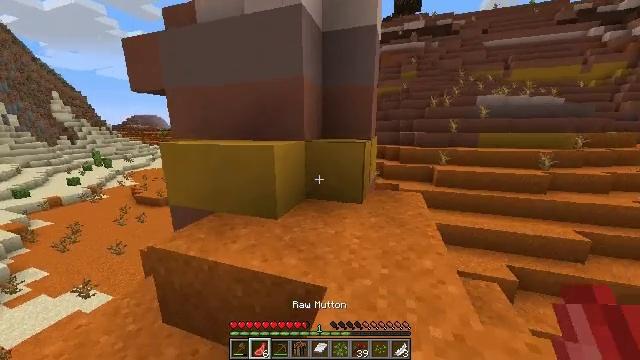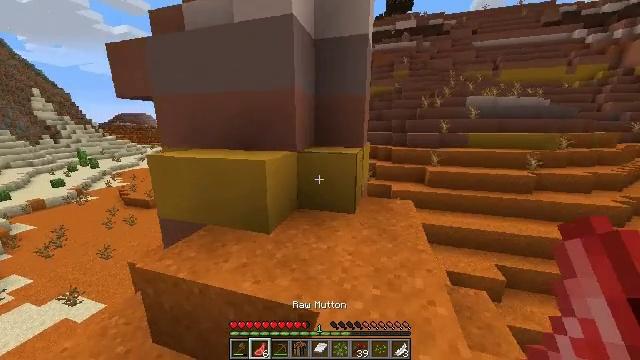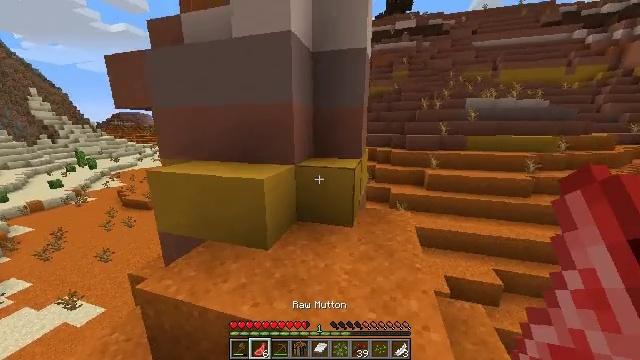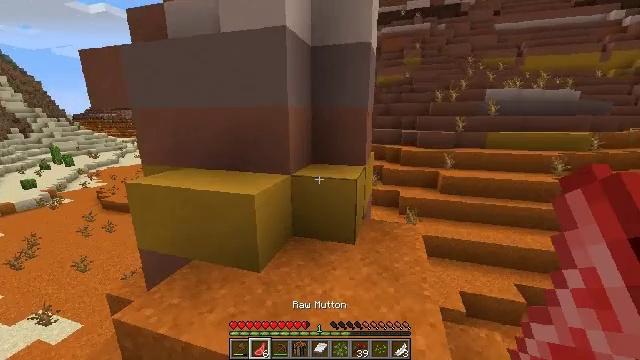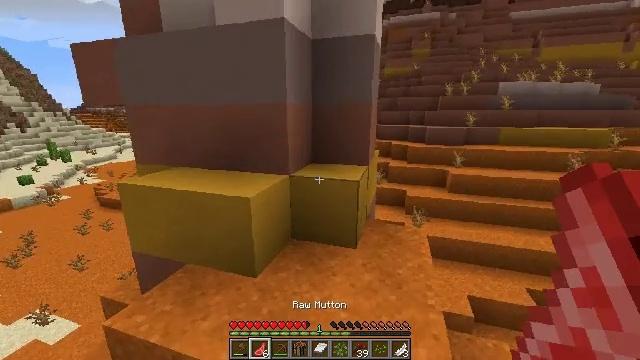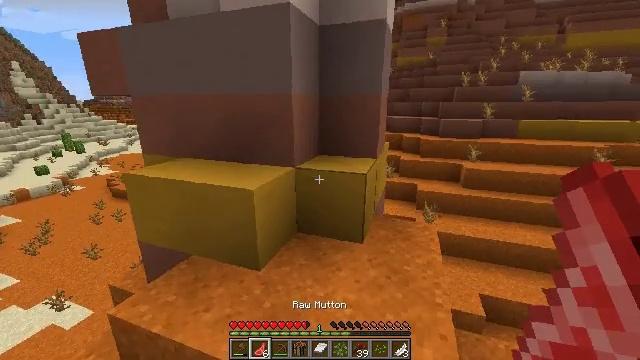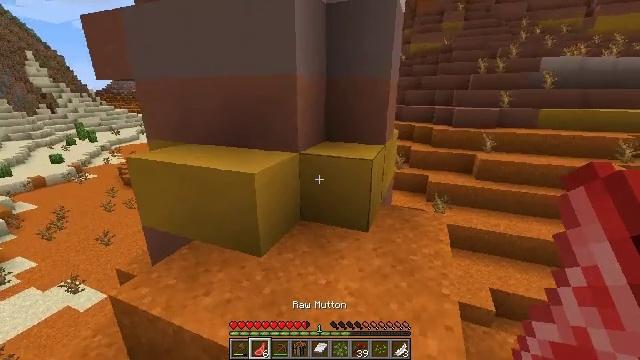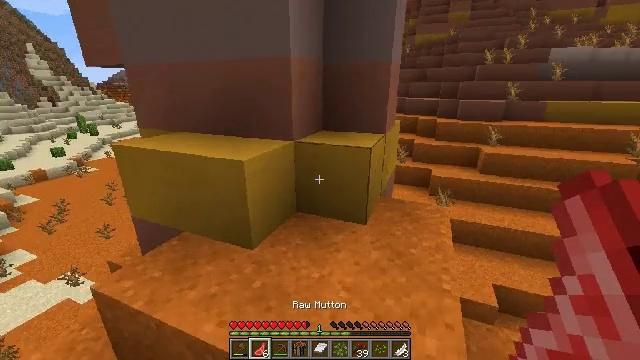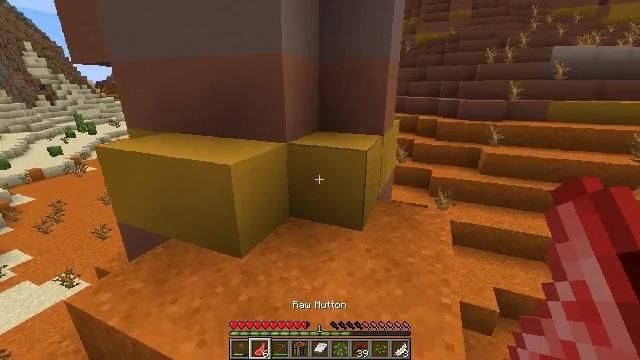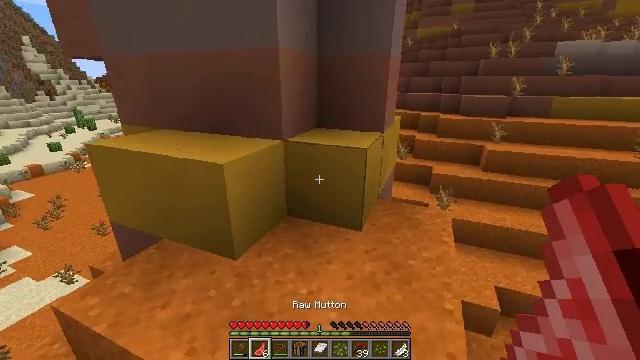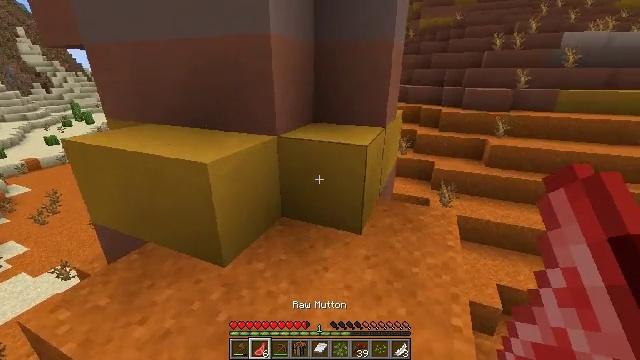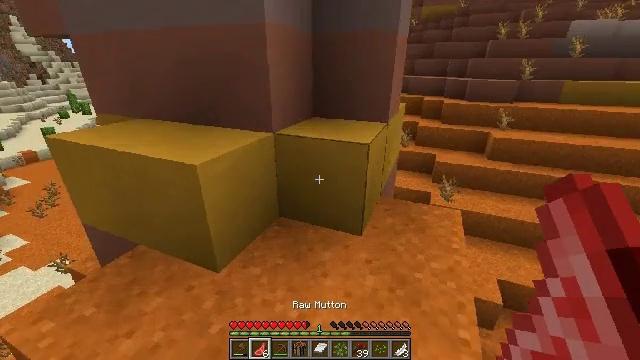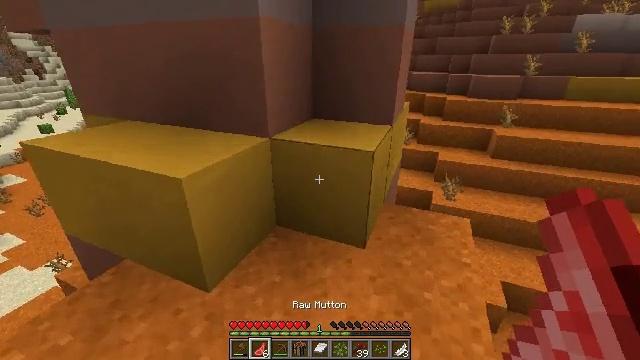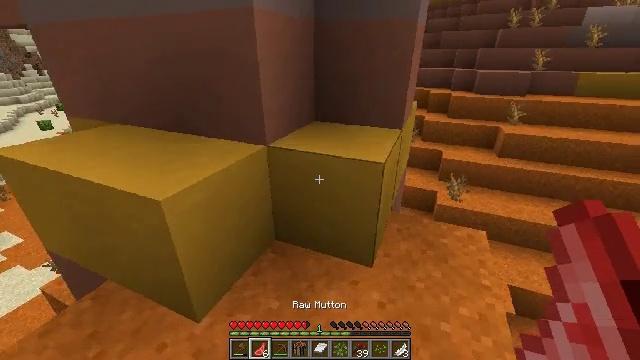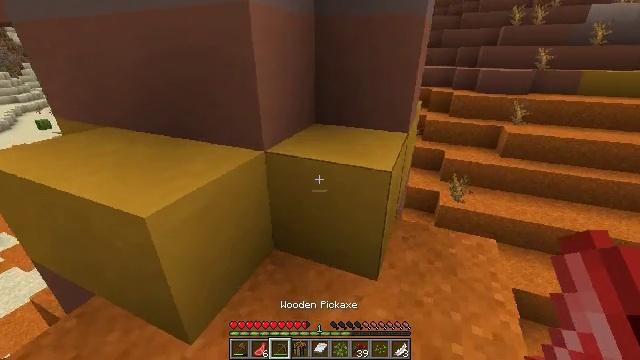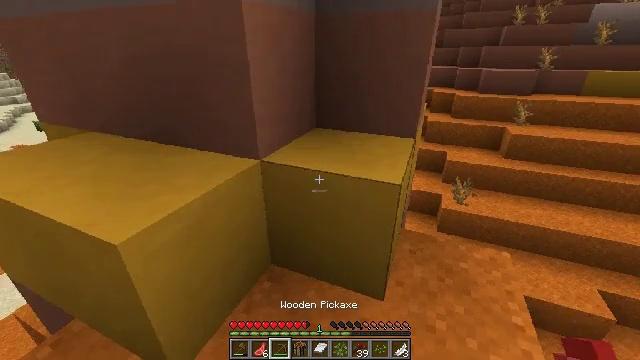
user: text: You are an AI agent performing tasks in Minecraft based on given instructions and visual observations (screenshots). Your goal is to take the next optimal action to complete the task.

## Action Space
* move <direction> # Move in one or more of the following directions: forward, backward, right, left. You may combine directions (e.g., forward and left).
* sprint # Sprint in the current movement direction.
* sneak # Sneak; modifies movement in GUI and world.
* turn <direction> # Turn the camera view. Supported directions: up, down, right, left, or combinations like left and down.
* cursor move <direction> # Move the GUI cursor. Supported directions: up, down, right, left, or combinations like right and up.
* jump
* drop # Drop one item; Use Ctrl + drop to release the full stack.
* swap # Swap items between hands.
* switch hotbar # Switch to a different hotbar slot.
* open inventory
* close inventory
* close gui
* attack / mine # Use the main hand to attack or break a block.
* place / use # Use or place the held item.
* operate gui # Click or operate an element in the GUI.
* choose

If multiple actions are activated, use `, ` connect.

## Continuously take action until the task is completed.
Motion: motion action
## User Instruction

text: Dig up yellow terracotta from the ground.
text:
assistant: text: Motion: move forward and move right, turn right, jump
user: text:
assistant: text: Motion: move forward and move right, jump
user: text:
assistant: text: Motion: move forward and move right
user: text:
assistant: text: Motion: move forward and move right
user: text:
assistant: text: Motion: move forward and move right, turn left and down
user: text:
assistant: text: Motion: move forward, turn left and down
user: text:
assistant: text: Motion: move forward, turn down
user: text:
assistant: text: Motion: move forward
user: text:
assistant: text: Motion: move forward
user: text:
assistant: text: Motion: move forward, turn down
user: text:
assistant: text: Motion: move forward, turn down
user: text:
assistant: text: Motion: move forward
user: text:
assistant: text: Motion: move forward
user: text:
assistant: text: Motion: move forward
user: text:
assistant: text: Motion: no_op
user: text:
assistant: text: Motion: no_op
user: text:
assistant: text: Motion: no_op
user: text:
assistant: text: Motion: no_op
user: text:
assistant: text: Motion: turn down
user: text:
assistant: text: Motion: turn down
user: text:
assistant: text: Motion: no_op
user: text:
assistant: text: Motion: attack / mine
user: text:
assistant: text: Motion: attack / mine
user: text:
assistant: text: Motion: attack / mine
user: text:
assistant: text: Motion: attack / mine
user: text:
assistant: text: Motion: attack / mine
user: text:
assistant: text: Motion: attack / mine
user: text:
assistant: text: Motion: attack / mine
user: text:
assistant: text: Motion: attack / mine
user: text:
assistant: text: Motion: attack / mine